七年级 · 度量几何学
如图, 图1是 $A D / / B C$ 的一张纸条, 按图 $1 \rightarrow$ 图 $2 \rightarrow$ 图3, 把这一纸条先沿 $E F$ 折叠并压平, 再沿 $B F$ 折叠并压平, 若图3中 $\angle C F E=18^{\circ}$, 则图 2 中 $\angle A E F$ 的度数为 $($ )

图 1)

(图 2)

(图 3)

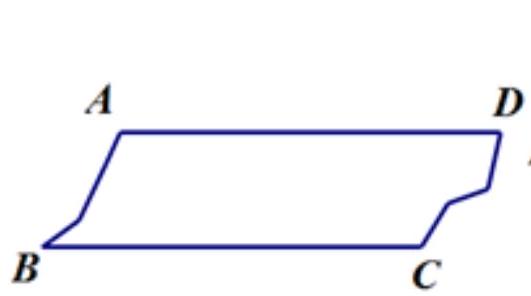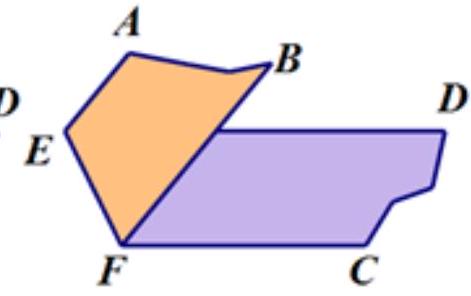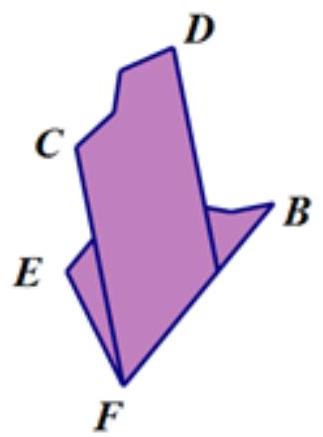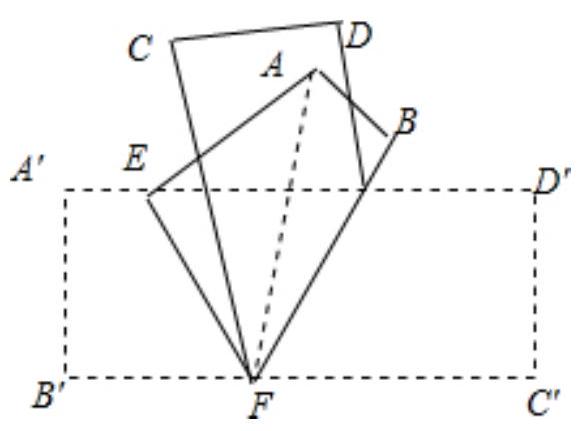
A. $120^{\circ}$
B. $108^{\circ}$
C. $126^{\circ}$
D. $114^{\circ}$

答案: D
解析: 【答案】D

解: 如图, 设 $\angle B^{\prime} F E=x$,

$\because$ 纸条沿 $E F$ 折叠,

$\therefore \angle B F E=\angle B^{\prime} F E=x, \angle A E F=\angle A^{\prime} E F$,

$\therefore \angle B F C=\angle B F E-\angle C F E=x-18^{\circ}$,

$\because$ 纸条沿 $B F$ 折叠,

$\therefore \angle C^{\prime} F B=\angle B F C=x-18^{\circ}$,

而 $\angle B^{\prime} F E+\angle B F E+\angle C^{\prime} F B=180^{\circ}$,

$\therefore x+x+x-18^{\circ}=180^{\circ}$,

解得 $x=66^{\circ}$,

$\because A^{\prime} D^{\prime} / / B^{\prime} C^{\prime}$,

$\therefore \angle A^{\prime} E F=180^{\circ}-\angle B^{\prime} F E=180^{\circ}-66^{\circ}=114^{\circ}$,

$\therefore \angle A E F=114^{\circ}$,

故选 $D$.